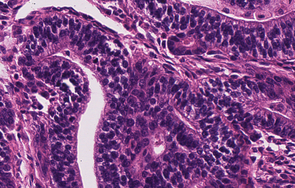
Tumor epithelial tissue: yes
Tumor-associated stroma tissue: yes
Normal tissue: no